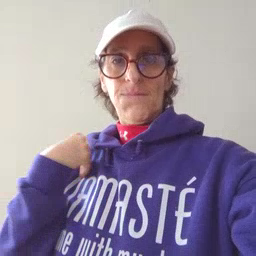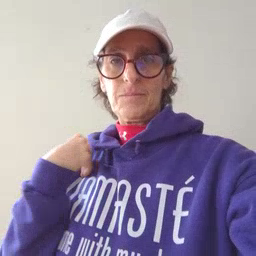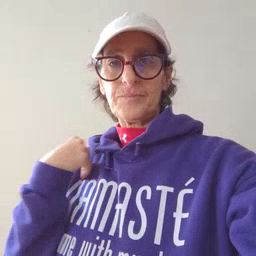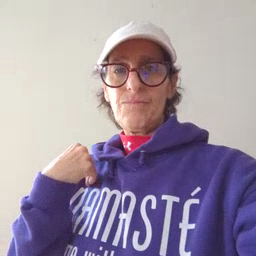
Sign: animal